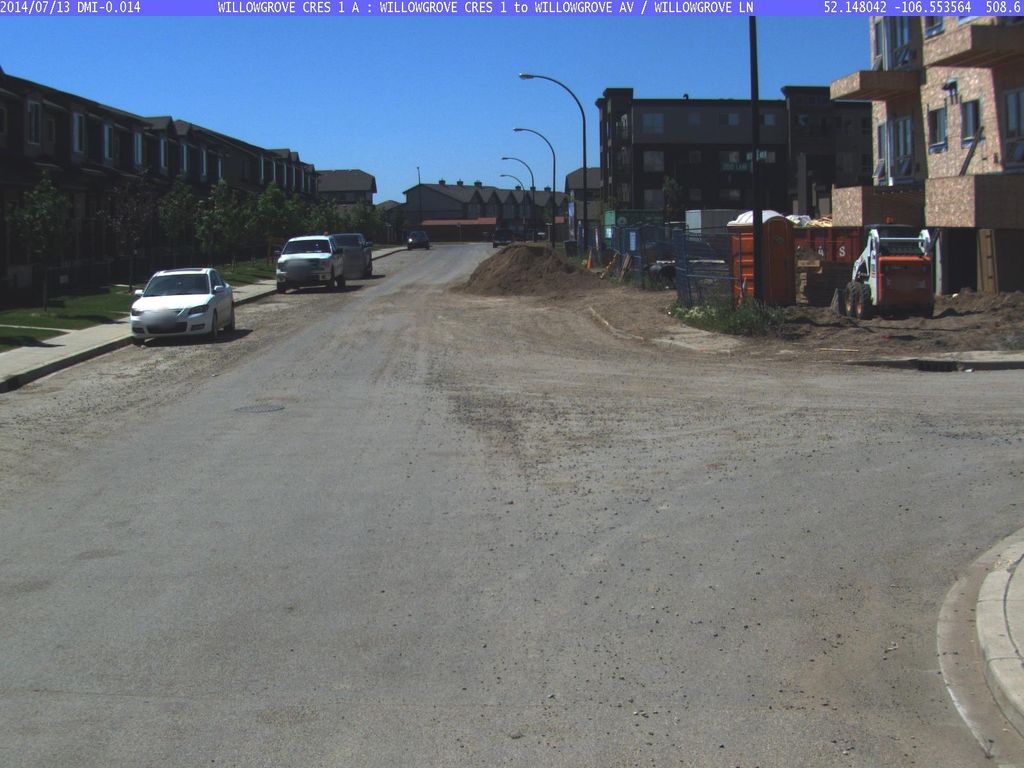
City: saskatoon